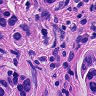
Metastatic tissue present: yes